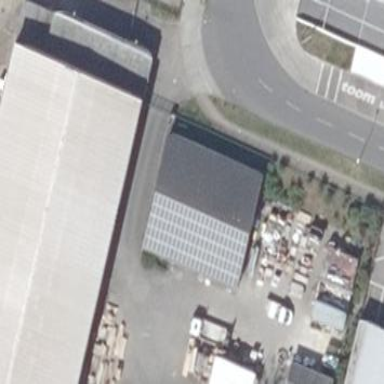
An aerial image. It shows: Commercial building with gabled roof made of roof tiles.